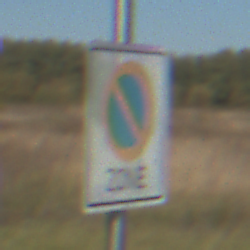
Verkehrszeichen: BeginnEingeschraenktesHalteverbotZone
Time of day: MorningAfternoon
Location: Outdoor (Nature)
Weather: Clear
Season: Autumn
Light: Natural